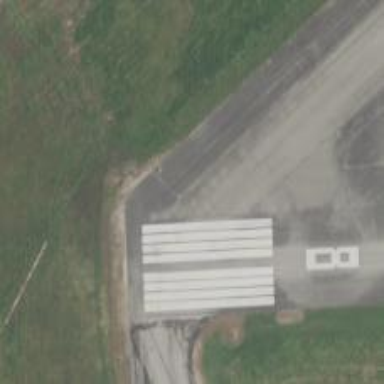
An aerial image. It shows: Image of taxiway at airport.